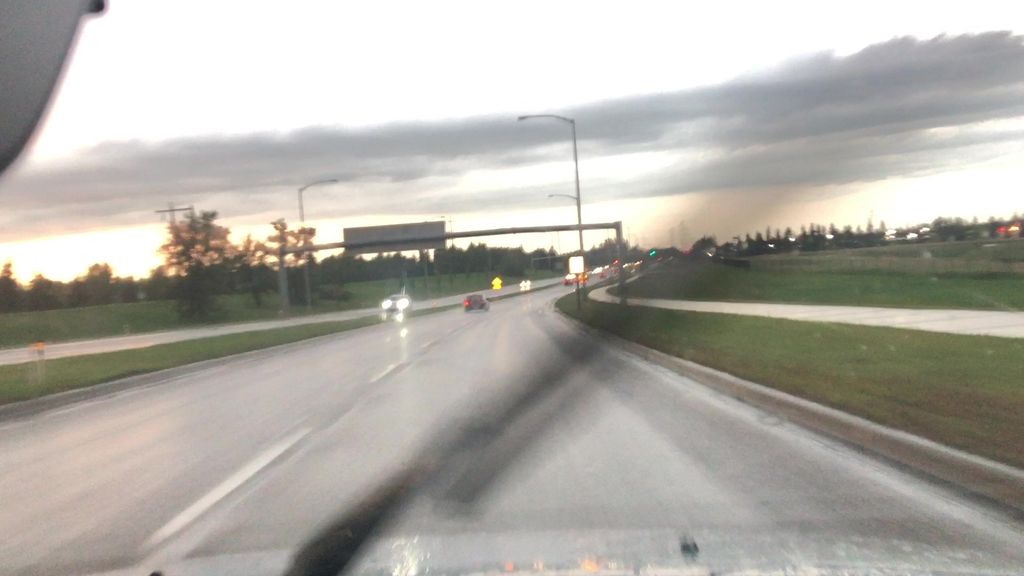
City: edmonton